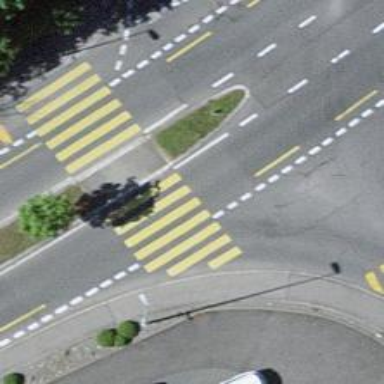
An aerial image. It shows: Kerb serving as barrier.